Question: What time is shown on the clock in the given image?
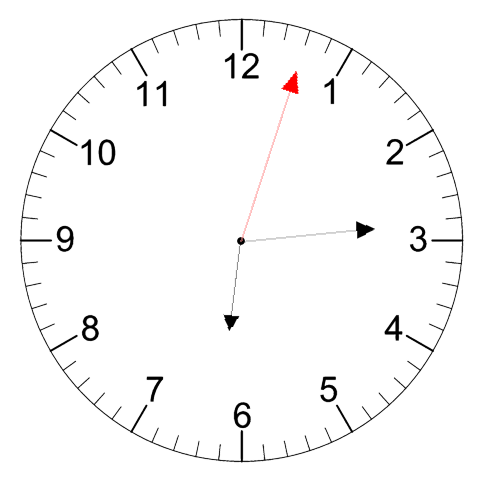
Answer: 06:14:03